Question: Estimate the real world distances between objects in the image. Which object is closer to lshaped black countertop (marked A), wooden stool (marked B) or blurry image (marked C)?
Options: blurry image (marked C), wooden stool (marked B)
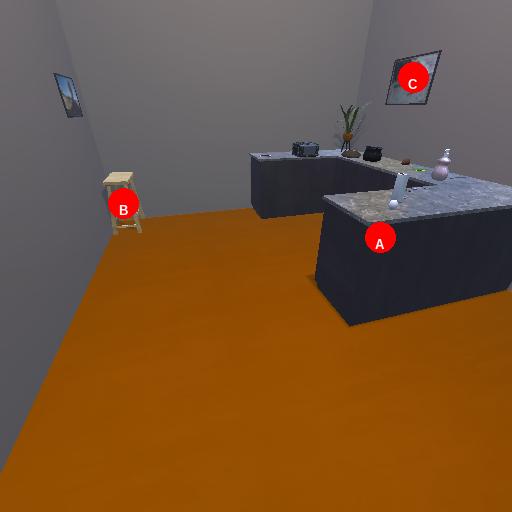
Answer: blurry image (marked C)